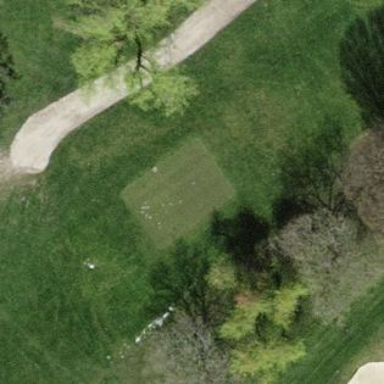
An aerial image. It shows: Golf tee on grassy land.